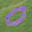
Label: 0